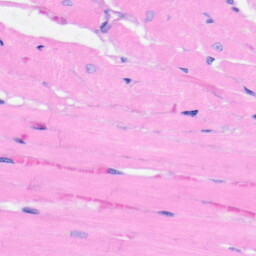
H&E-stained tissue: Heart